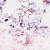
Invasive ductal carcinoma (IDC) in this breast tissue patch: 0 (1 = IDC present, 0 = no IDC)